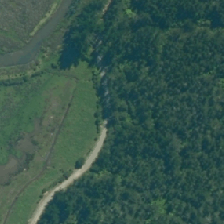
Land cover: harvested_forest